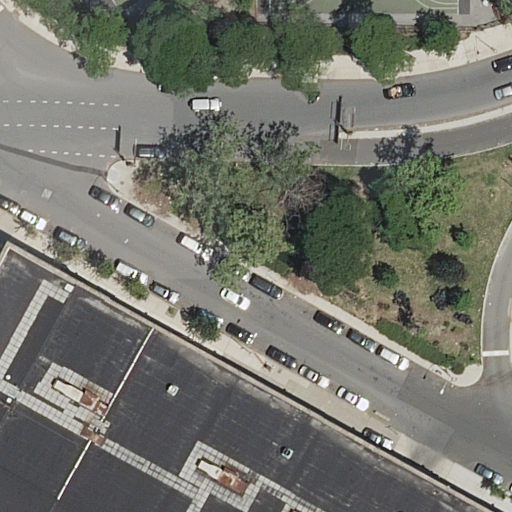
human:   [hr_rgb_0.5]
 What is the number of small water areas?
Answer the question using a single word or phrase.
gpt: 0

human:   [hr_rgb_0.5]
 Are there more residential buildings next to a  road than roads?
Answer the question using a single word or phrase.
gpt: no

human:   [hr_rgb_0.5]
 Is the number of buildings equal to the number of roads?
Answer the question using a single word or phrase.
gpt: no

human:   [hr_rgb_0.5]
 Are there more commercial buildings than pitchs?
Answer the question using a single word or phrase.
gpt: no

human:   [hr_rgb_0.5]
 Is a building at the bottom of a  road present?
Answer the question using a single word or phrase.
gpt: yes

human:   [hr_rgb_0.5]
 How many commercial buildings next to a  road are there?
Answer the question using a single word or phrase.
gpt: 0

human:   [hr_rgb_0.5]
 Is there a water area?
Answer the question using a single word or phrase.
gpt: no

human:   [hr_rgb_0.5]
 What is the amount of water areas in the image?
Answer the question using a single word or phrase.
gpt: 0

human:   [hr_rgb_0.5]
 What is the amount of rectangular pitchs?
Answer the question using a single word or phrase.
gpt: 2

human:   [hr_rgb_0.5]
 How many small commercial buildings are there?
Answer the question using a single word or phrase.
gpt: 0

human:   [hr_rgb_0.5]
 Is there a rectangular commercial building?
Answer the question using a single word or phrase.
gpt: no

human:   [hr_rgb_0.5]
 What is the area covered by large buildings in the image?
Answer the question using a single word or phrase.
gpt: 2649m2

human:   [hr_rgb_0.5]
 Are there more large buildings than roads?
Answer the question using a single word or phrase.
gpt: no

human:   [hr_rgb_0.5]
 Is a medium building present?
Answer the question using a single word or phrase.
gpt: no

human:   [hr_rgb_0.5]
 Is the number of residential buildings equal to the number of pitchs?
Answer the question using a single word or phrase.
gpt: no

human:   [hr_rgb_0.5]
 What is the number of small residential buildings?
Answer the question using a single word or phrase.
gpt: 0

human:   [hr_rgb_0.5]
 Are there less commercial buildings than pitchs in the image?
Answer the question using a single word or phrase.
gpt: yes

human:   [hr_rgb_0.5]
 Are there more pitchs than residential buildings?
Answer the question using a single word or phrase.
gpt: yes

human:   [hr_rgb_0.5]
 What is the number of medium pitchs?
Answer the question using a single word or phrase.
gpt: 1

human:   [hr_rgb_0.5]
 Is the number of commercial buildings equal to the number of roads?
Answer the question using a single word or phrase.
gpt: no

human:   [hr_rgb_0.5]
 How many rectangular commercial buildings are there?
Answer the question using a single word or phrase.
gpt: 0

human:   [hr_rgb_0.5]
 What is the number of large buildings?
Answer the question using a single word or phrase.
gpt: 1

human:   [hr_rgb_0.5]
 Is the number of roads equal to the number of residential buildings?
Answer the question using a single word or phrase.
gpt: no

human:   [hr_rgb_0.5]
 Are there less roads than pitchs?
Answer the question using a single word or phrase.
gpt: no

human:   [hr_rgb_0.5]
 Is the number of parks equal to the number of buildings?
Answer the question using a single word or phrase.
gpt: no

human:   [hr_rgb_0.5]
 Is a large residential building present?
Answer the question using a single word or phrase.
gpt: yes

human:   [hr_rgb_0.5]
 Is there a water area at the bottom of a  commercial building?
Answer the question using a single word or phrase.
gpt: no

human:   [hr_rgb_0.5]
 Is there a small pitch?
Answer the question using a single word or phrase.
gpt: yes

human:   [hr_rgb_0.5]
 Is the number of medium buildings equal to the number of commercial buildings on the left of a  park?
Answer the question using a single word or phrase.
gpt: yes

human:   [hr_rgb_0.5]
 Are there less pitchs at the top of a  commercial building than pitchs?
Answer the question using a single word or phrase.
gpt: yes

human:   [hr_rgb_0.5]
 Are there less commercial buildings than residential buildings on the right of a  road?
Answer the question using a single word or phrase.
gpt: no

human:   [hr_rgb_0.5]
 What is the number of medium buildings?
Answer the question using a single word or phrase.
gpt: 0

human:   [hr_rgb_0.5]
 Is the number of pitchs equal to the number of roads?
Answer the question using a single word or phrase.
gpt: no

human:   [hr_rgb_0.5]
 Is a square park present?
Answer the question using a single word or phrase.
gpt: no

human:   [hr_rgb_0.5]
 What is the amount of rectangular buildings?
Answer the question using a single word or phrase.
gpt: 1

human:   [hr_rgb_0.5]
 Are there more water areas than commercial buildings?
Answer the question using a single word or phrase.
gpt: no